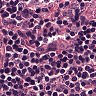
Metastatic tissue present: no